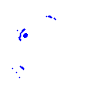
Particle: electron